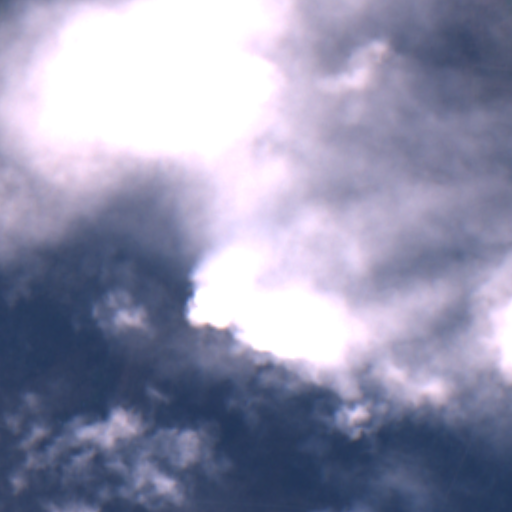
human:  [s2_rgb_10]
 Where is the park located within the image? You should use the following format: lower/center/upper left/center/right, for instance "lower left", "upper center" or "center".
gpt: There is no park in the image.